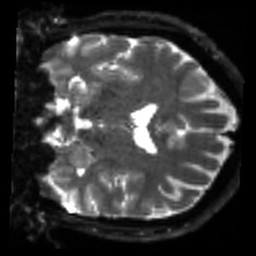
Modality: sbref
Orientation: coronal
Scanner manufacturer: siemens
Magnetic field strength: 3 T
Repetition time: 4 s
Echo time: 0.0594 s